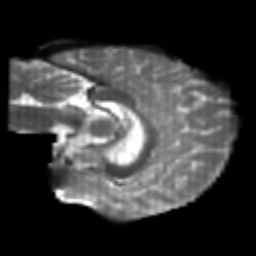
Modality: T2w
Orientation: sagittal
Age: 24
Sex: female
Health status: healthy
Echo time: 0.074 s